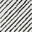
Piece: xx